Aerial crown-view tile of a tropical tree (Barro Colorado Island, Panama), acquired 20240716:
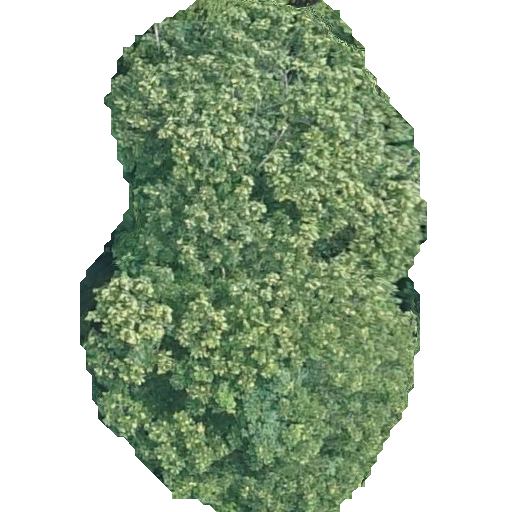
Species: Dipteryx oleifera
GBIF accepted scientific name: Dipteryx oleifera
Crown area: 228.365 m²